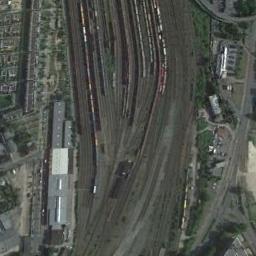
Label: railway_station